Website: macys
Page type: cart
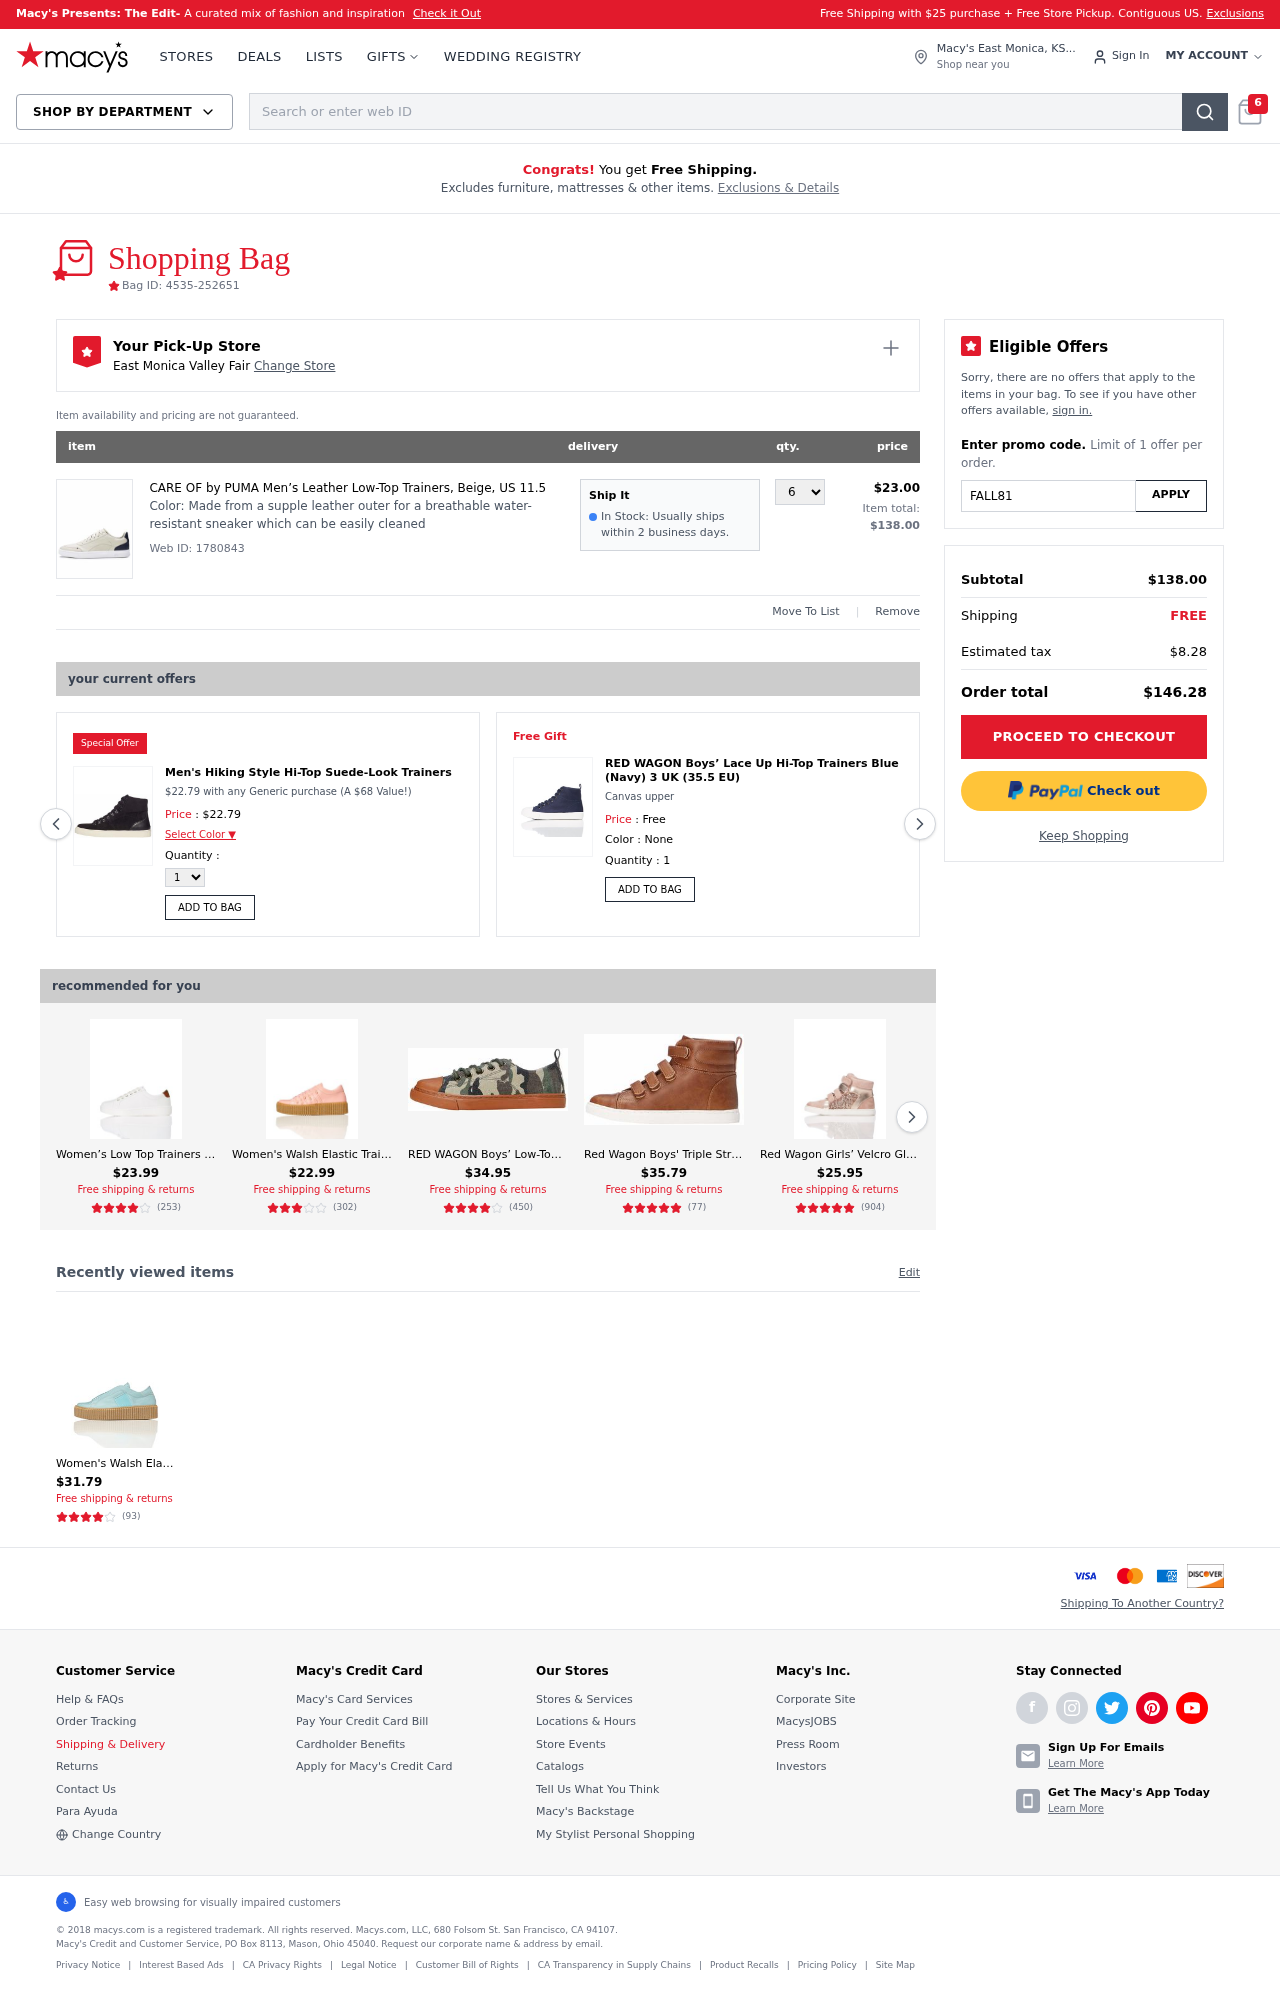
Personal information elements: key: PII_CITY
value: East Monica Valley Fair Change Store
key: PII_CITY_STATE
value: East Monica, KS
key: PII_PROMO_CODE
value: FALL81
Product elements: key: PRODUCT1_DESC
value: Made from a supple leather outer for a breathable water-resistant sneaker which can be easily cleaned
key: PRODUCT1_NAME
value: CARE OF by PUMA Men’s Leather Low-Top Trainers, Beige, US 11.5
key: PRODUCT1_PRICE
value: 23
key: PRODUCT1_QUANTITY
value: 6
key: PRODUCT2_NAME
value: Men's Hiking Style Hi-Top Suede-Look Trainers
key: PRODUCT2_PRICE
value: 22.79
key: PRODUCT3_DESC
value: Canvas upper
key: PRODUCT3_NAME
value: RED WAGON Boys’ Lace Up Hi-Top Trainers Blue (Navy) 3 UK (35.5 EU)
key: PRODUCT4_NAME
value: Women’s Low Top Trainers White 5 UK (38 EU)
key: PRODUCT4_NUM_RATINGS
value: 253
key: PRODUCT4_PRICE
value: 23.99
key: PRODUCT4_RATING
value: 3.8
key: PRODUCT5_NAME
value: Women's Walsh Elastic Trainer Pink (Pink) 3 UK (36 EU)
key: PRODUCT5_NUM_RATINGS
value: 302
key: PRODUCT5_PRICE
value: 22.99
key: PRODUCT5_RATING
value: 3.3
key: PRODUCT6_NAME
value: RED WAGON Boys’ Low-Top Trainers Green 3 UK (35.5 EU)
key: PRODUCT6_NUM_RATINGS
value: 450
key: PRODUCT6_PRICE
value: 34.95
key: PRODUCT6_RATING
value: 3.8
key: PRODUCT7_NAME
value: Red Wagon Boys' Triple Strap Chukka Hi-Top Trainers
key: PRODUCT7_NUM_RATINGS
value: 77
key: PRODUCT7_PRICE
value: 35.79
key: PRODUCT7_RATING
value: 4.5
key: PRODUCT8_NAME
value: Red Wagon Girls’ Velcro Glitter Hi-Top Trainers
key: PRODUCT8_NUM_RATINGS
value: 904
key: PRODUCT8_PRICE
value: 25.95
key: PRODUCT8_RATING
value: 4.6
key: PRODUCT9_NAME
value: Women's Walsh Elastic Slipper With Platform Sole Blue (Light Blue) 5 UK (38 EU),04-01-02
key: PRODUCT9_NUM_RATINGS
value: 93
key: PRODUCT9_PRICE
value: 31.79
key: PRODUCT9_RATING
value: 3.6
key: PRODUCT2_DESC
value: $22.79 with any Generic purchase (A $68 Value!)
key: PRODUCT1_WEB_ID
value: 1780843
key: PRODUCT1_TOTAL
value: $138.00
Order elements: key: ORDER_NUM_ITEMS
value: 6
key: ORDER_ID
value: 4535-252651
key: ORDER_SUBTOTAL
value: $138.00
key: ORDER_TAX
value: $8.28
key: ORDER_TOTAL
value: $146.28
Search elements: key: HEADER_SEARCH
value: Search or enter web ID